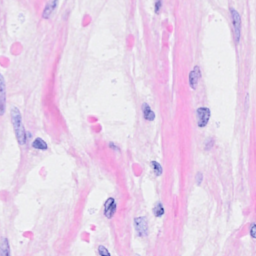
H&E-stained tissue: Breast